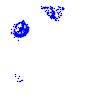
Particle: electron